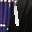
Label: 1